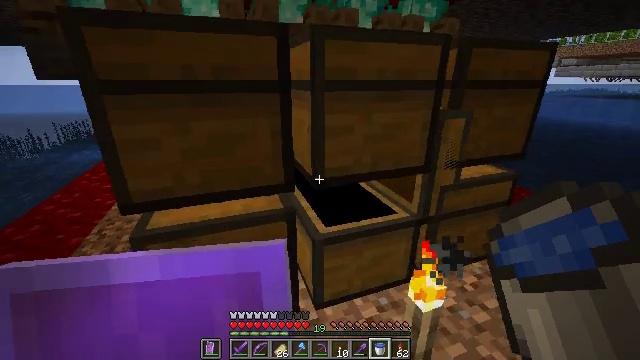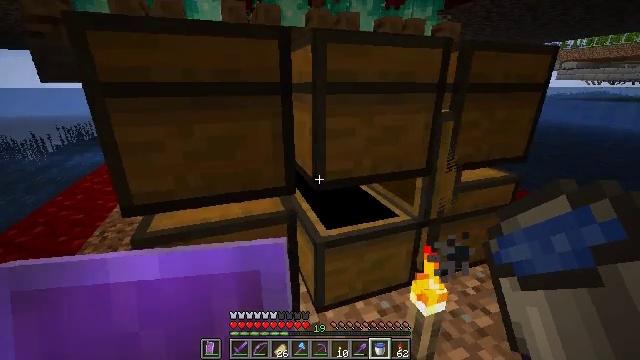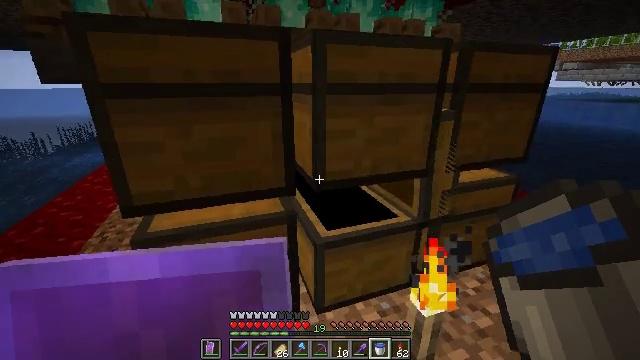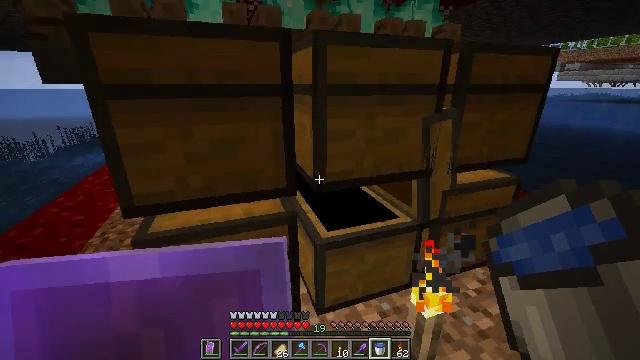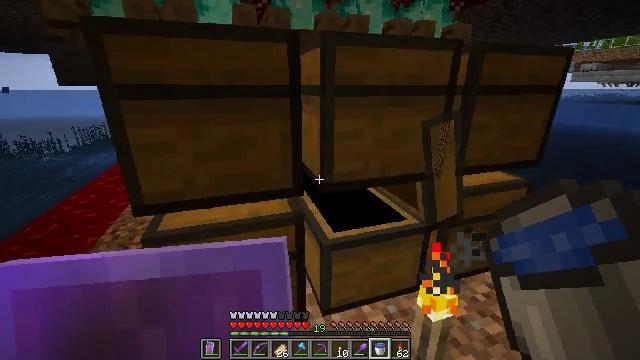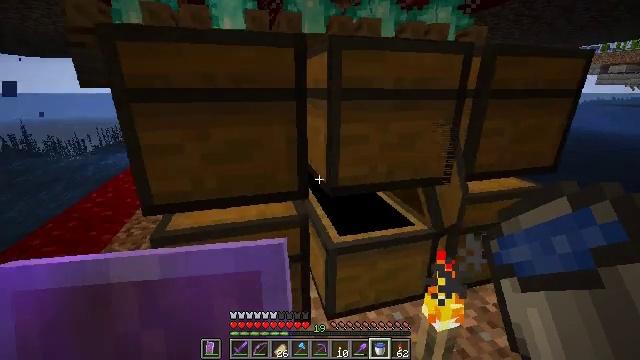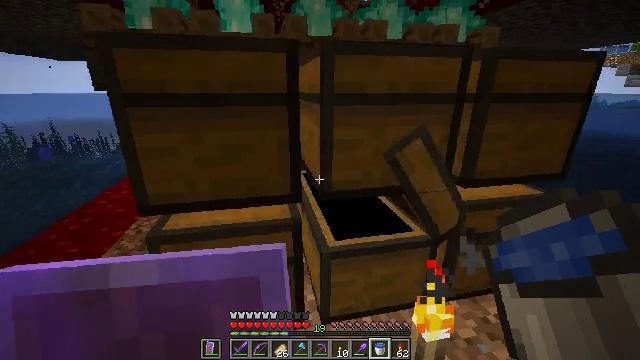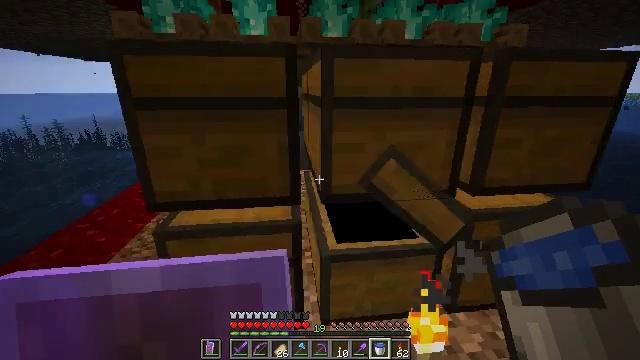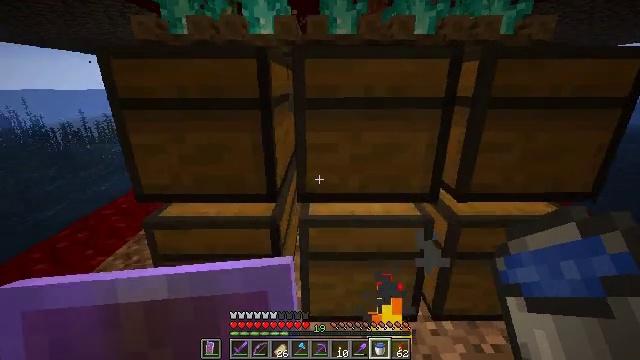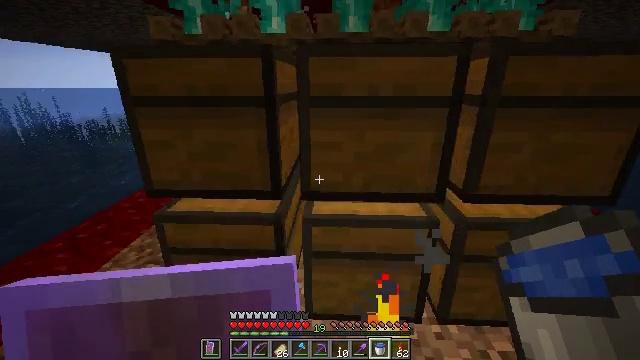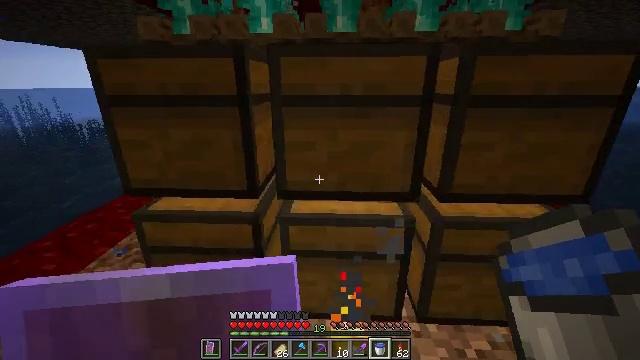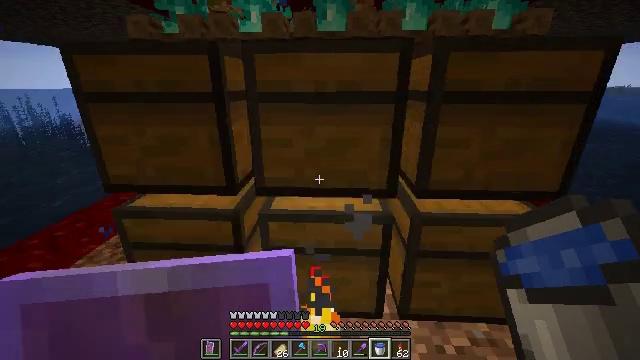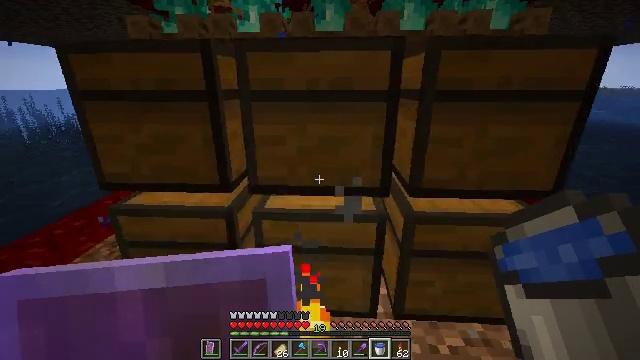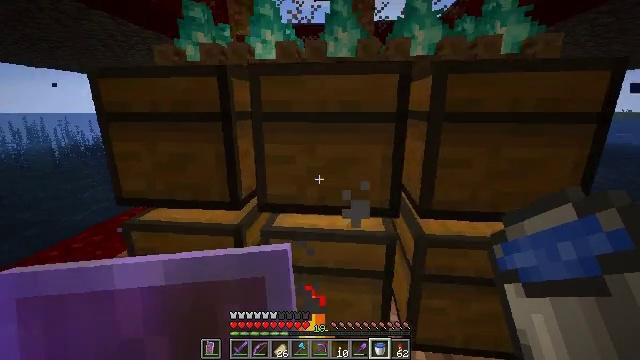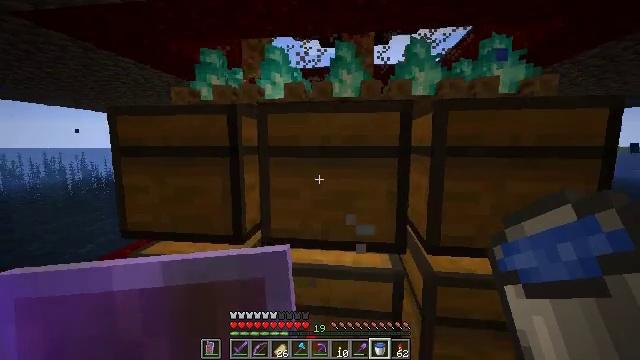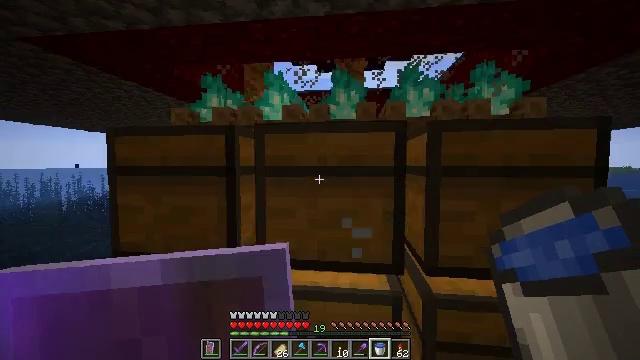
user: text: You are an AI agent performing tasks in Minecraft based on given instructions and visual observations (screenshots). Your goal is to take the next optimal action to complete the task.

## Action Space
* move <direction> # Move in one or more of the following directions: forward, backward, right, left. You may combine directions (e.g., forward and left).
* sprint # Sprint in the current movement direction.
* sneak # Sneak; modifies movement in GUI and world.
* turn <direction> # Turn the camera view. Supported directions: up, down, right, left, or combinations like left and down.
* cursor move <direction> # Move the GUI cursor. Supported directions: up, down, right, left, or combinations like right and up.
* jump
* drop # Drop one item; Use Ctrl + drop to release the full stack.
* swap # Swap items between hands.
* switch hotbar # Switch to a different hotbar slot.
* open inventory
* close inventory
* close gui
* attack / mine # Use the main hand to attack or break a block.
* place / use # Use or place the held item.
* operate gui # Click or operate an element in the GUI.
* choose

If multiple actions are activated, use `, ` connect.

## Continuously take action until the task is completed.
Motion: motion action
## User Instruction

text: Create a firework rocket in the crafting table.
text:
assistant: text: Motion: no_op
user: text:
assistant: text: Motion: no_op
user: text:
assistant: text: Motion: no_op
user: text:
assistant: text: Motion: turn left
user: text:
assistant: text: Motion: move right, turn left
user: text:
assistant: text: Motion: move right, turn left
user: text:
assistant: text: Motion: move right, turn left
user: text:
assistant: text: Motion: move right, turn left
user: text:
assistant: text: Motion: move right, turn left
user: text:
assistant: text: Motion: no_op
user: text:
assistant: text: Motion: no_op
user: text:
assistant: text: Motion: no_op
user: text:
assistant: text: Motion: turn left and up
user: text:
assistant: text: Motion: turn left and up
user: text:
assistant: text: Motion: turn up
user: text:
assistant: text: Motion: turn up
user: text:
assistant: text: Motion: no_op
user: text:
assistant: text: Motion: no_op
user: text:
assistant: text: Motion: no_op
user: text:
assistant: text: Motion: no_op
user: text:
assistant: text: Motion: no_op
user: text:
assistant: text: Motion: no_op
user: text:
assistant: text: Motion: turn right and down
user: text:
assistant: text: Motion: turn right and down
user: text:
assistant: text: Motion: turn right and down
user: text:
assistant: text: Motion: turn right and down
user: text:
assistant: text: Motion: no_op
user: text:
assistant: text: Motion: no_op
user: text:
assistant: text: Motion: move back, turn left and up
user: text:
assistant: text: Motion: move back, turn left and up